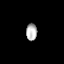
Tissue: prostate
Cell type: T cells
Senescence score: 0.6943
Nuclear area (px): 175
Mean DAPI intensity: 188.314